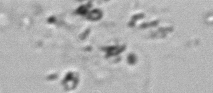
Label: Phaeocystis